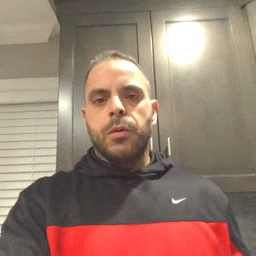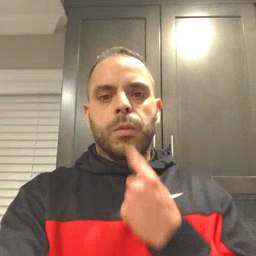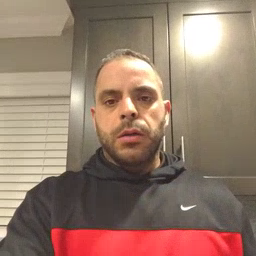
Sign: red